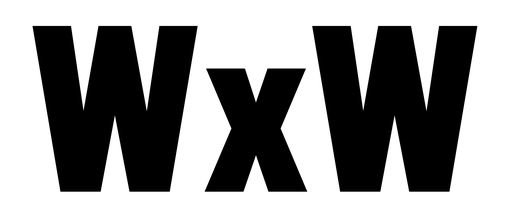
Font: Roboto_Condensed_Black